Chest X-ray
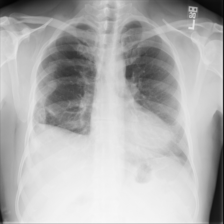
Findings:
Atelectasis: negative
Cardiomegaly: negative
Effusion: negative
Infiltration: negative
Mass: negative
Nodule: negative
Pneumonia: negative
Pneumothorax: negative
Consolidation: negative
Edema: negative
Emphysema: negative
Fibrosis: negative
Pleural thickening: negative
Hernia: negative